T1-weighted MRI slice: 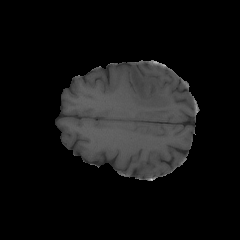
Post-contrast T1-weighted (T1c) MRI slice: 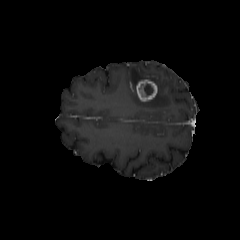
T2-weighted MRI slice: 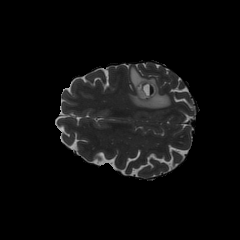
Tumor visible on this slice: yes